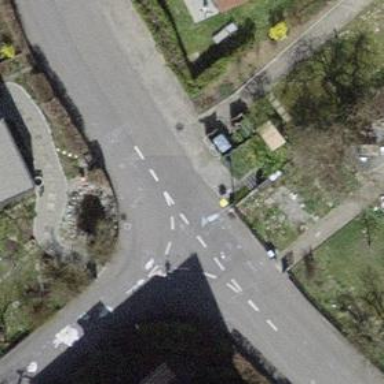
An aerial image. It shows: Post box is visible.